Question: When developing a Win32 Application (non-console application) in Visual Studio 2005, is there any way to get the same sort of output as you do from the console?
For instance, say I want to see log statements (such as I would with cout in a console application) to trace the path my program has taken in the code.
My first thought would be that this could be done through the Output tab selecting something from its "Show output from:" dropdown, when debugging but I don't know what API I need to do this...

For example say I had the following in my windows application and wanted to know when the following function enters and exits writing the result to the Visual Studio window above.
'''
void someFunction(void)
{
Win32APIConsoleLog("BEGIN: someFunction()");
// ...
Win32APIConsoleLog("END: someFunction()");
}
'''
Is this possible? And if so, what what libraries do I need to include and what function calls do I need to make to write out to the console window?
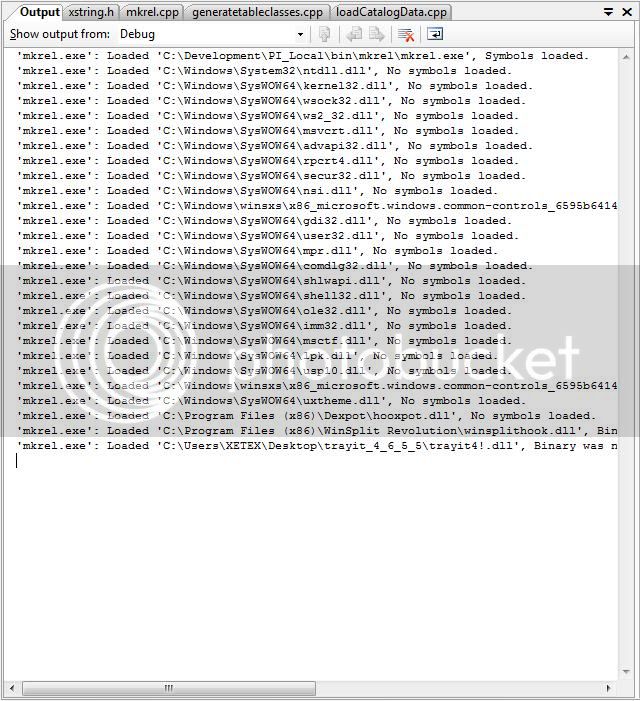
Answer: <URL>.
I assume that you want to write to the debug console, since that's what your screenshot shows. 'OutputDebugString' is a nop when no debugger is attached, but it allows you to log whatever you want to the debugger's output.
'''
OutputDebugStringW(L"This will go to the output.
");
// or
OutputDebugString("This will go to the output.
");
'''